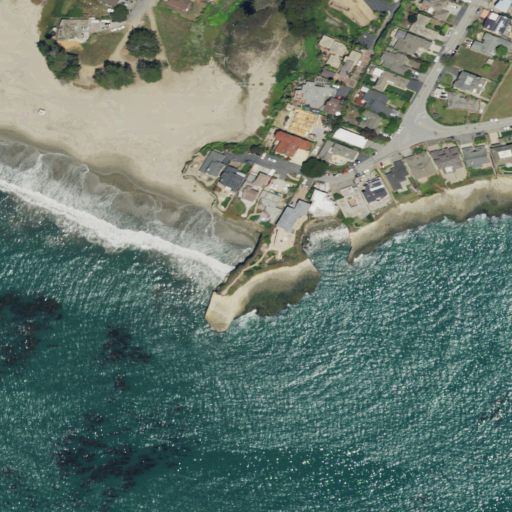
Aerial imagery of cape in California named Black Point containing open water, medium intensity development, low intensity development, high intensity development, open development, and grassland